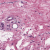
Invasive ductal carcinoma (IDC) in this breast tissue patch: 0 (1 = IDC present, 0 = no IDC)